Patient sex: M
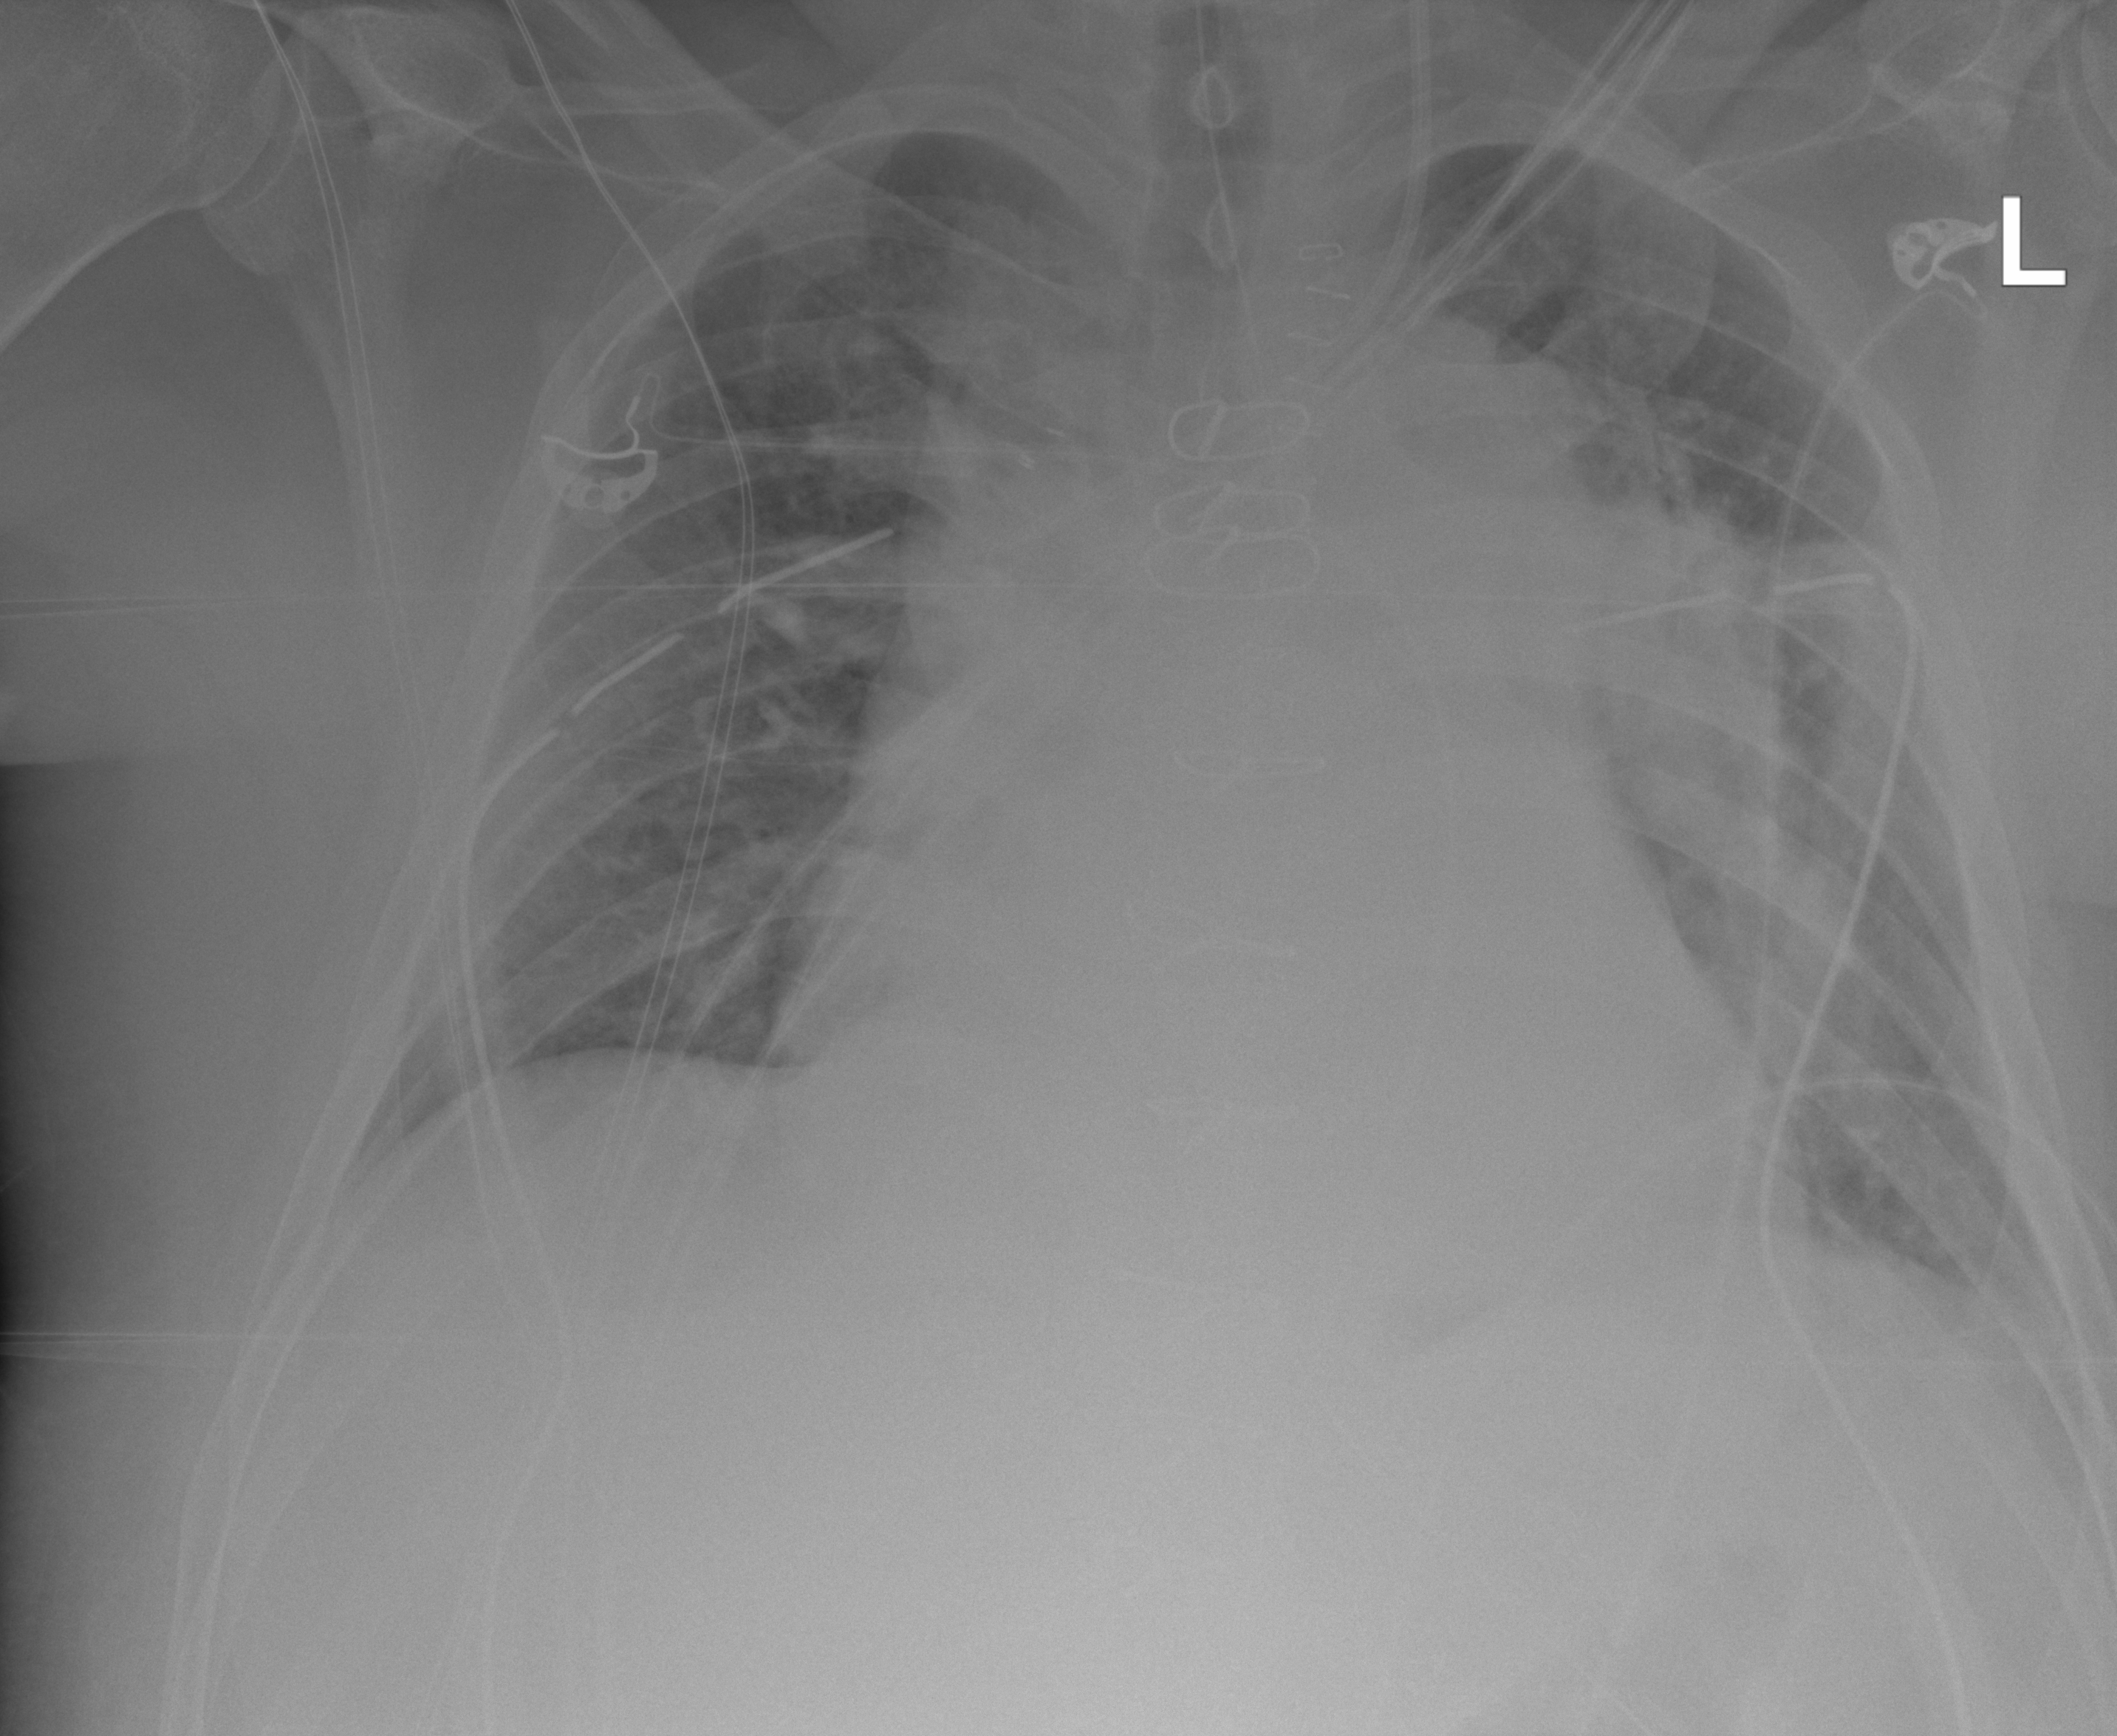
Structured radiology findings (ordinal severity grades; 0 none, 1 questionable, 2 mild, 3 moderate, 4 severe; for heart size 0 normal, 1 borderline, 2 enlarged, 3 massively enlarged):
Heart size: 2
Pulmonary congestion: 2
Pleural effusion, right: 0
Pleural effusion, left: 2
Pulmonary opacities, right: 0
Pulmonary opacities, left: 0
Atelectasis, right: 0
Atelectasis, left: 2